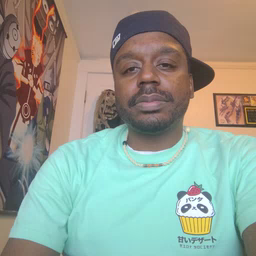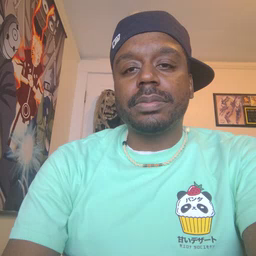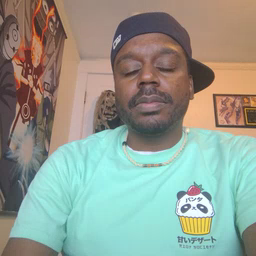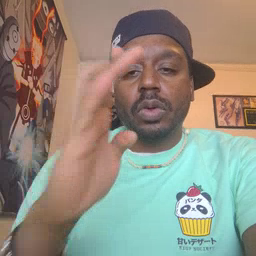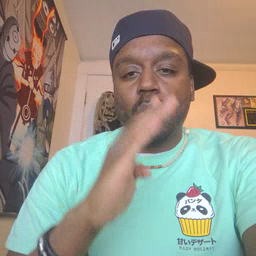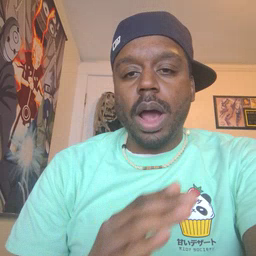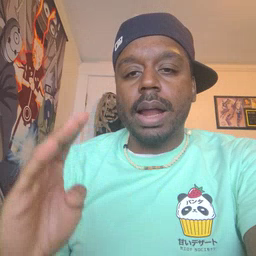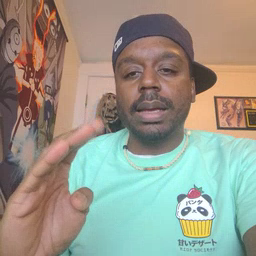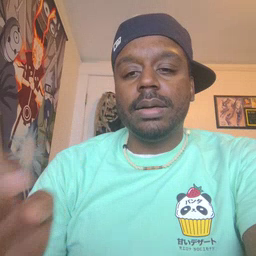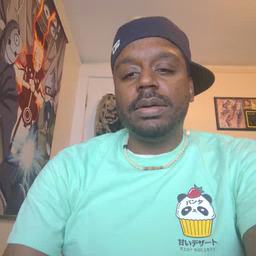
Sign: quiet